Question: I use a floating popover to present suggestions in my UI. When the user wants to select an item from the menu bar in the splitview controller, the first tap just dismisses the popover. Therefore, the user has to tap twice, to activate a menu item.

If the user wants to activate the trash can, he has to tap it twice. Once to dismiss the other popover, and once to activate the trash can.
What's the best way to avoid this?
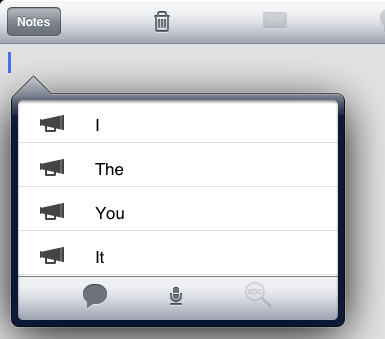
Answer: Wild guess here - but perhaps 'passThroughViews' - add the button view and then in the button action, dismiss the popover (need to determine if it is active). A bit hacky but could work.